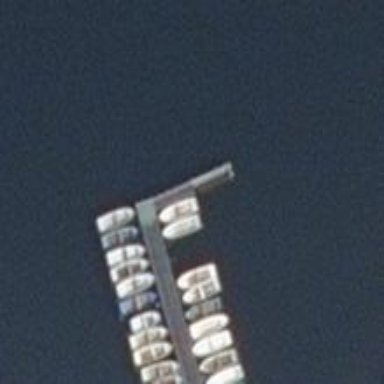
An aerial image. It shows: Man-made pier.